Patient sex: F
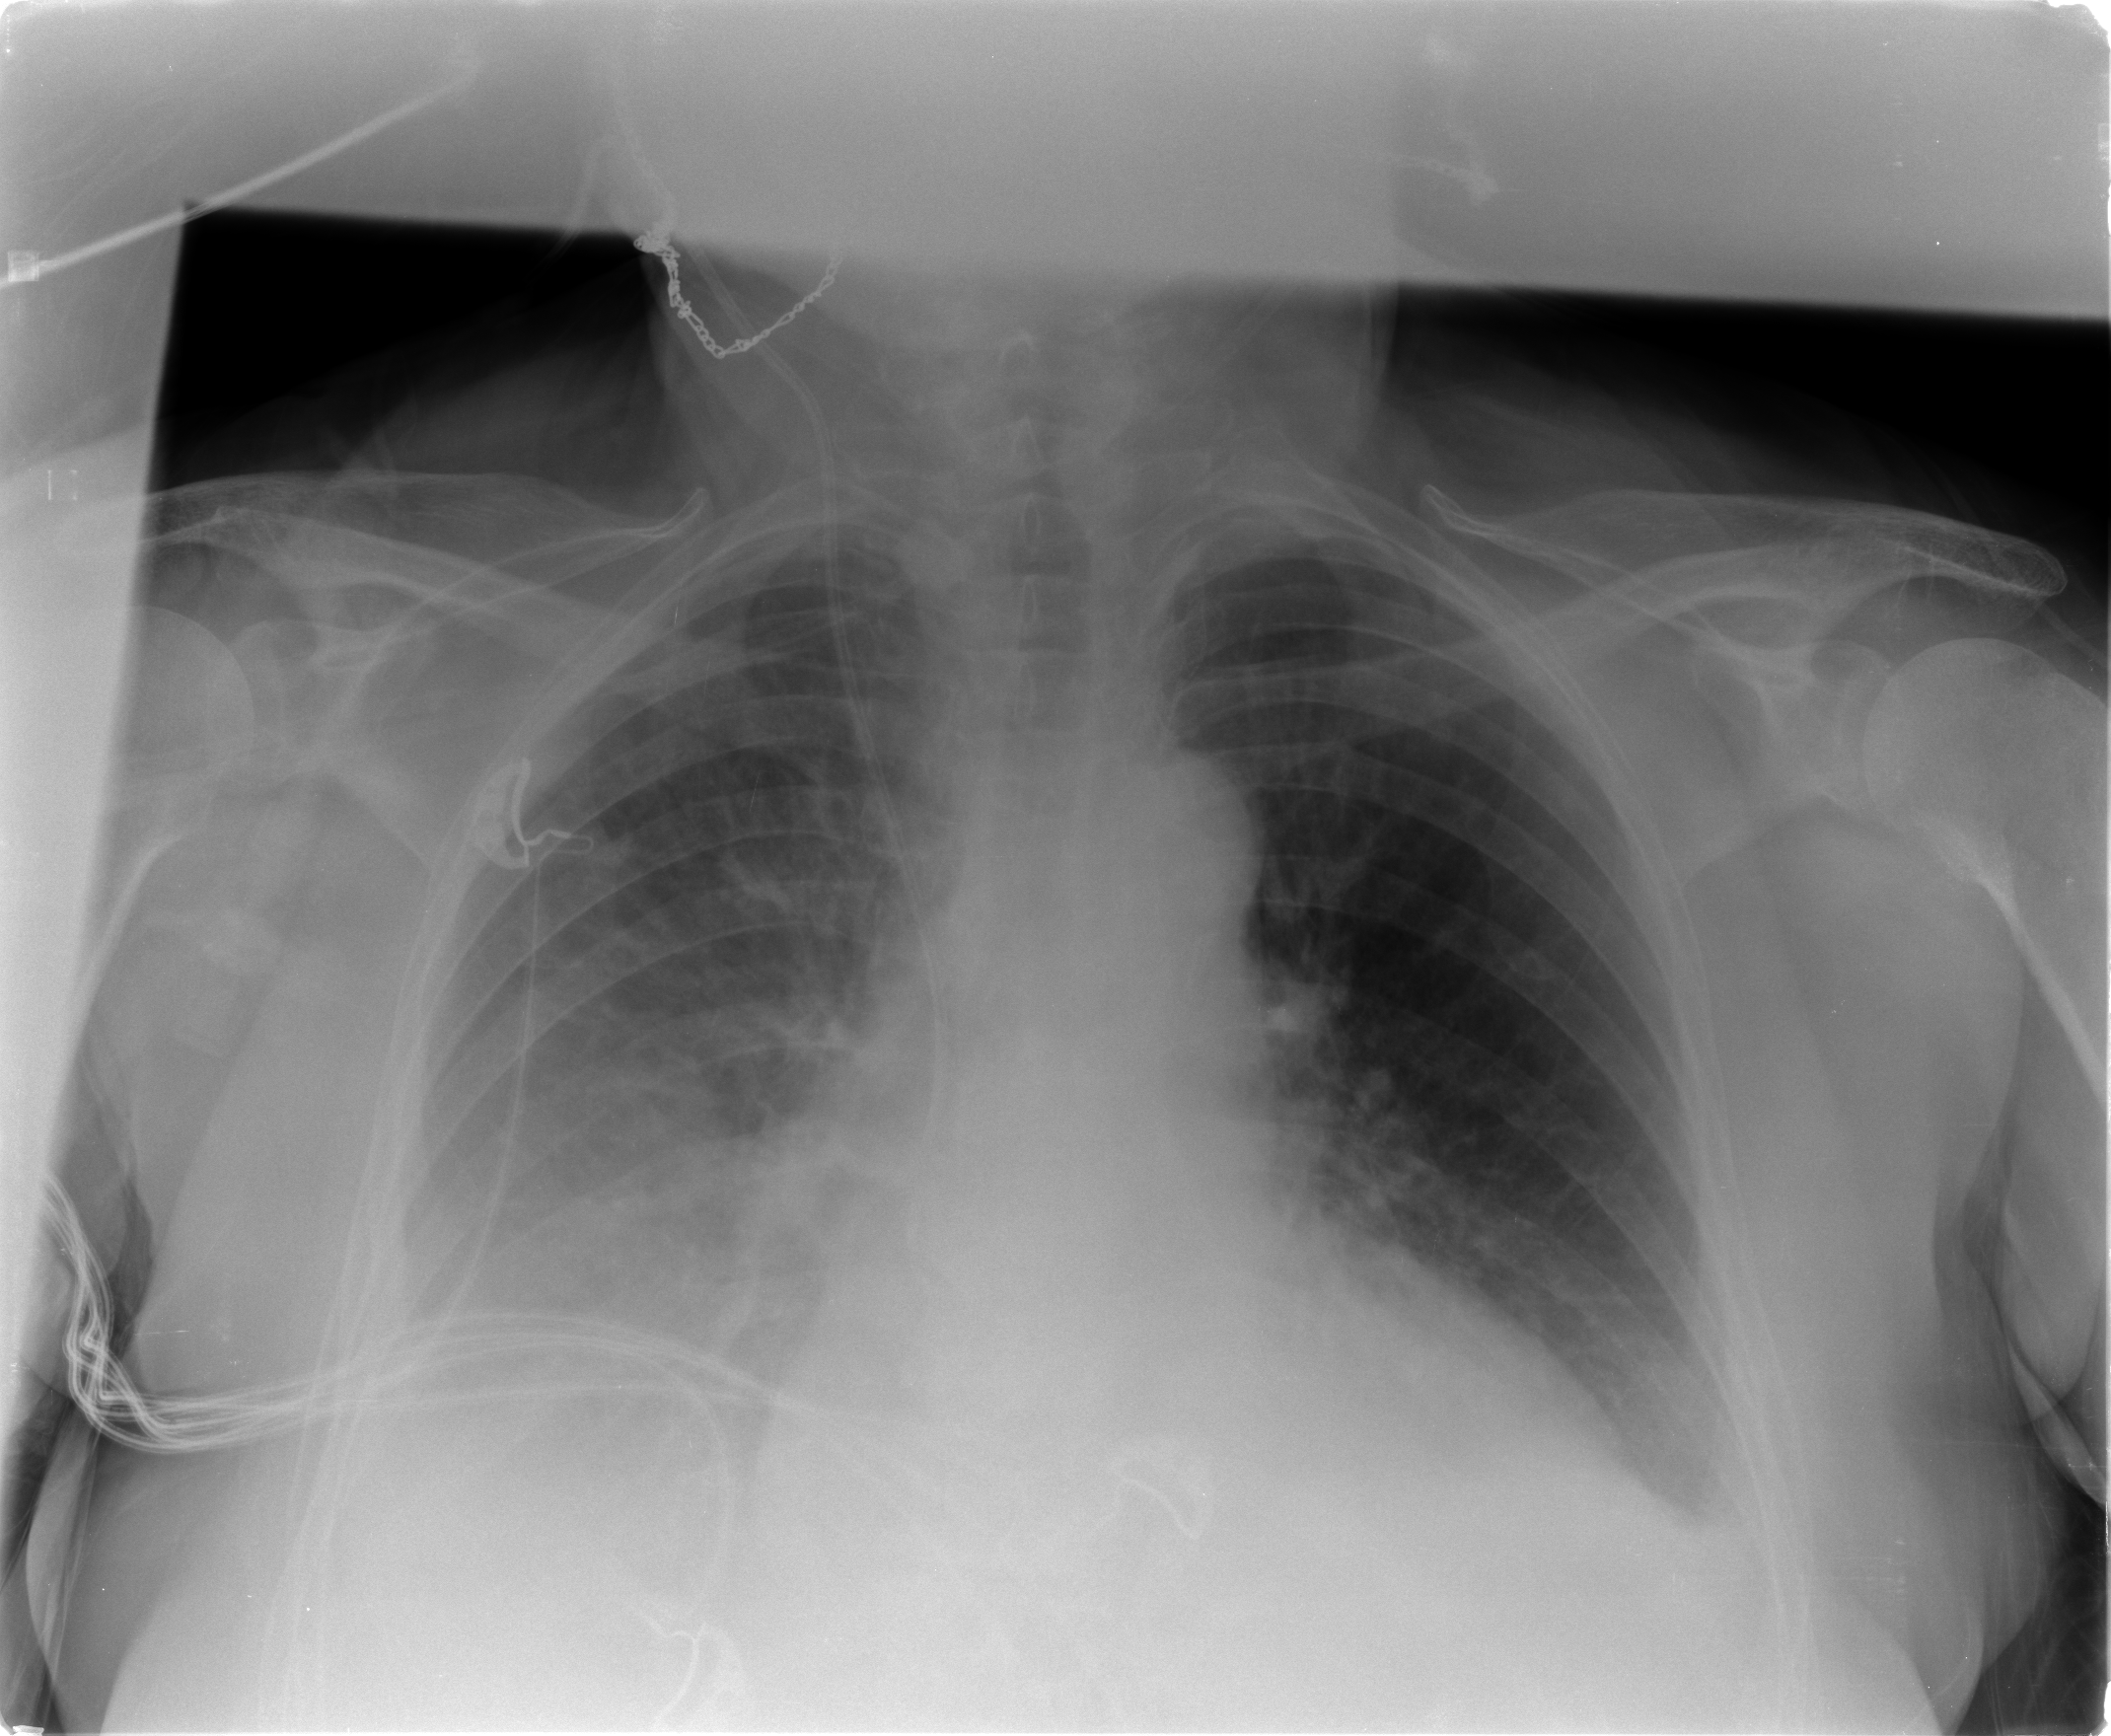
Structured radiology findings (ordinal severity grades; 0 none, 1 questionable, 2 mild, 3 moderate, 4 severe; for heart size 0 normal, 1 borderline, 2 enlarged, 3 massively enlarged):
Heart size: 2
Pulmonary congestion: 2
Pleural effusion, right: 3
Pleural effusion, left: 2
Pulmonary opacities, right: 2
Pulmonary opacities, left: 2
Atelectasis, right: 3
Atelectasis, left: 3